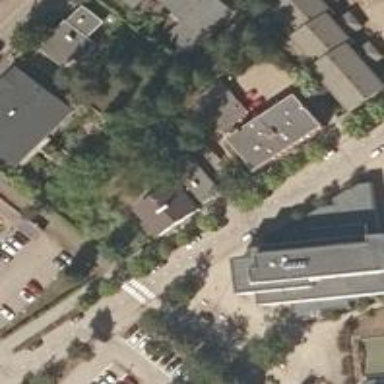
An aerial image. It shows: Office building.